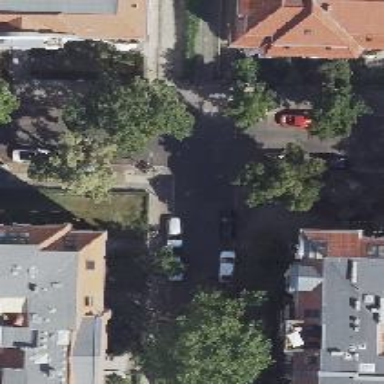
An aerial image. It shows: Residential road with separate asphalt sidewalk.